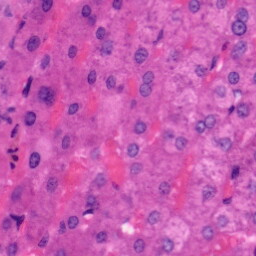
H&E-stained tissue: Liver